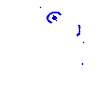
Particle: electron